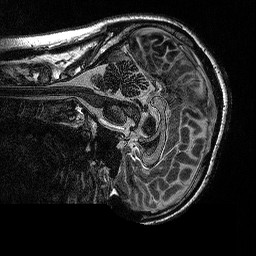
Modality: MP2RAGE
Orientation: sagittal
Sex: male
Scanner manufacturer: siemens
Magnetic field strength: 3 T
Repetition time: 5 s
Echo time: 0.00292 s